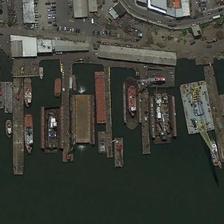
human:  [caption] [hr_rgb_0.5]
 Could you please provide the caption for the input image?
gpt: it is dark green sea, red ships, gray road and buildings, .

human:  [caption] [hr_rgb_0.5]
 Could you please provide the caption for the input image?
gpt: some boats are in a port near some buildings with parking lots .

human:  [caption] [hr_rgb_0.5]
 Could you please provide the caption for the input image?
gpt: some boats are in a port near some buildings with parking lots .

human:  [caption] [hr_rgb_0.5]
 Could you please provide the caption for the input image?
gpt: this is a sea, buildings, ships and road .

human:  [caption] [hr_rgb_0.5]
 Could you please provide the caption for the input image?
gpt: this is a sea, buildings, ships and road .